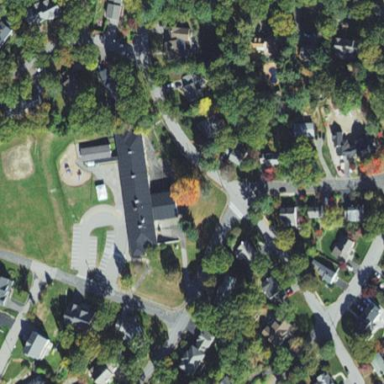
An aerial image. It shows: Kindergarten.